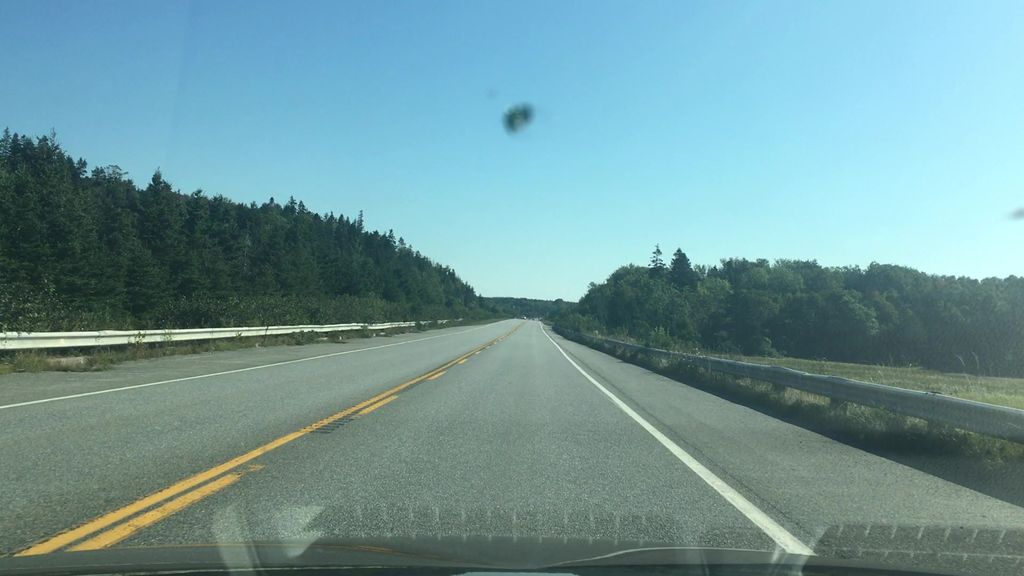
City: halifax